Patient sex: M
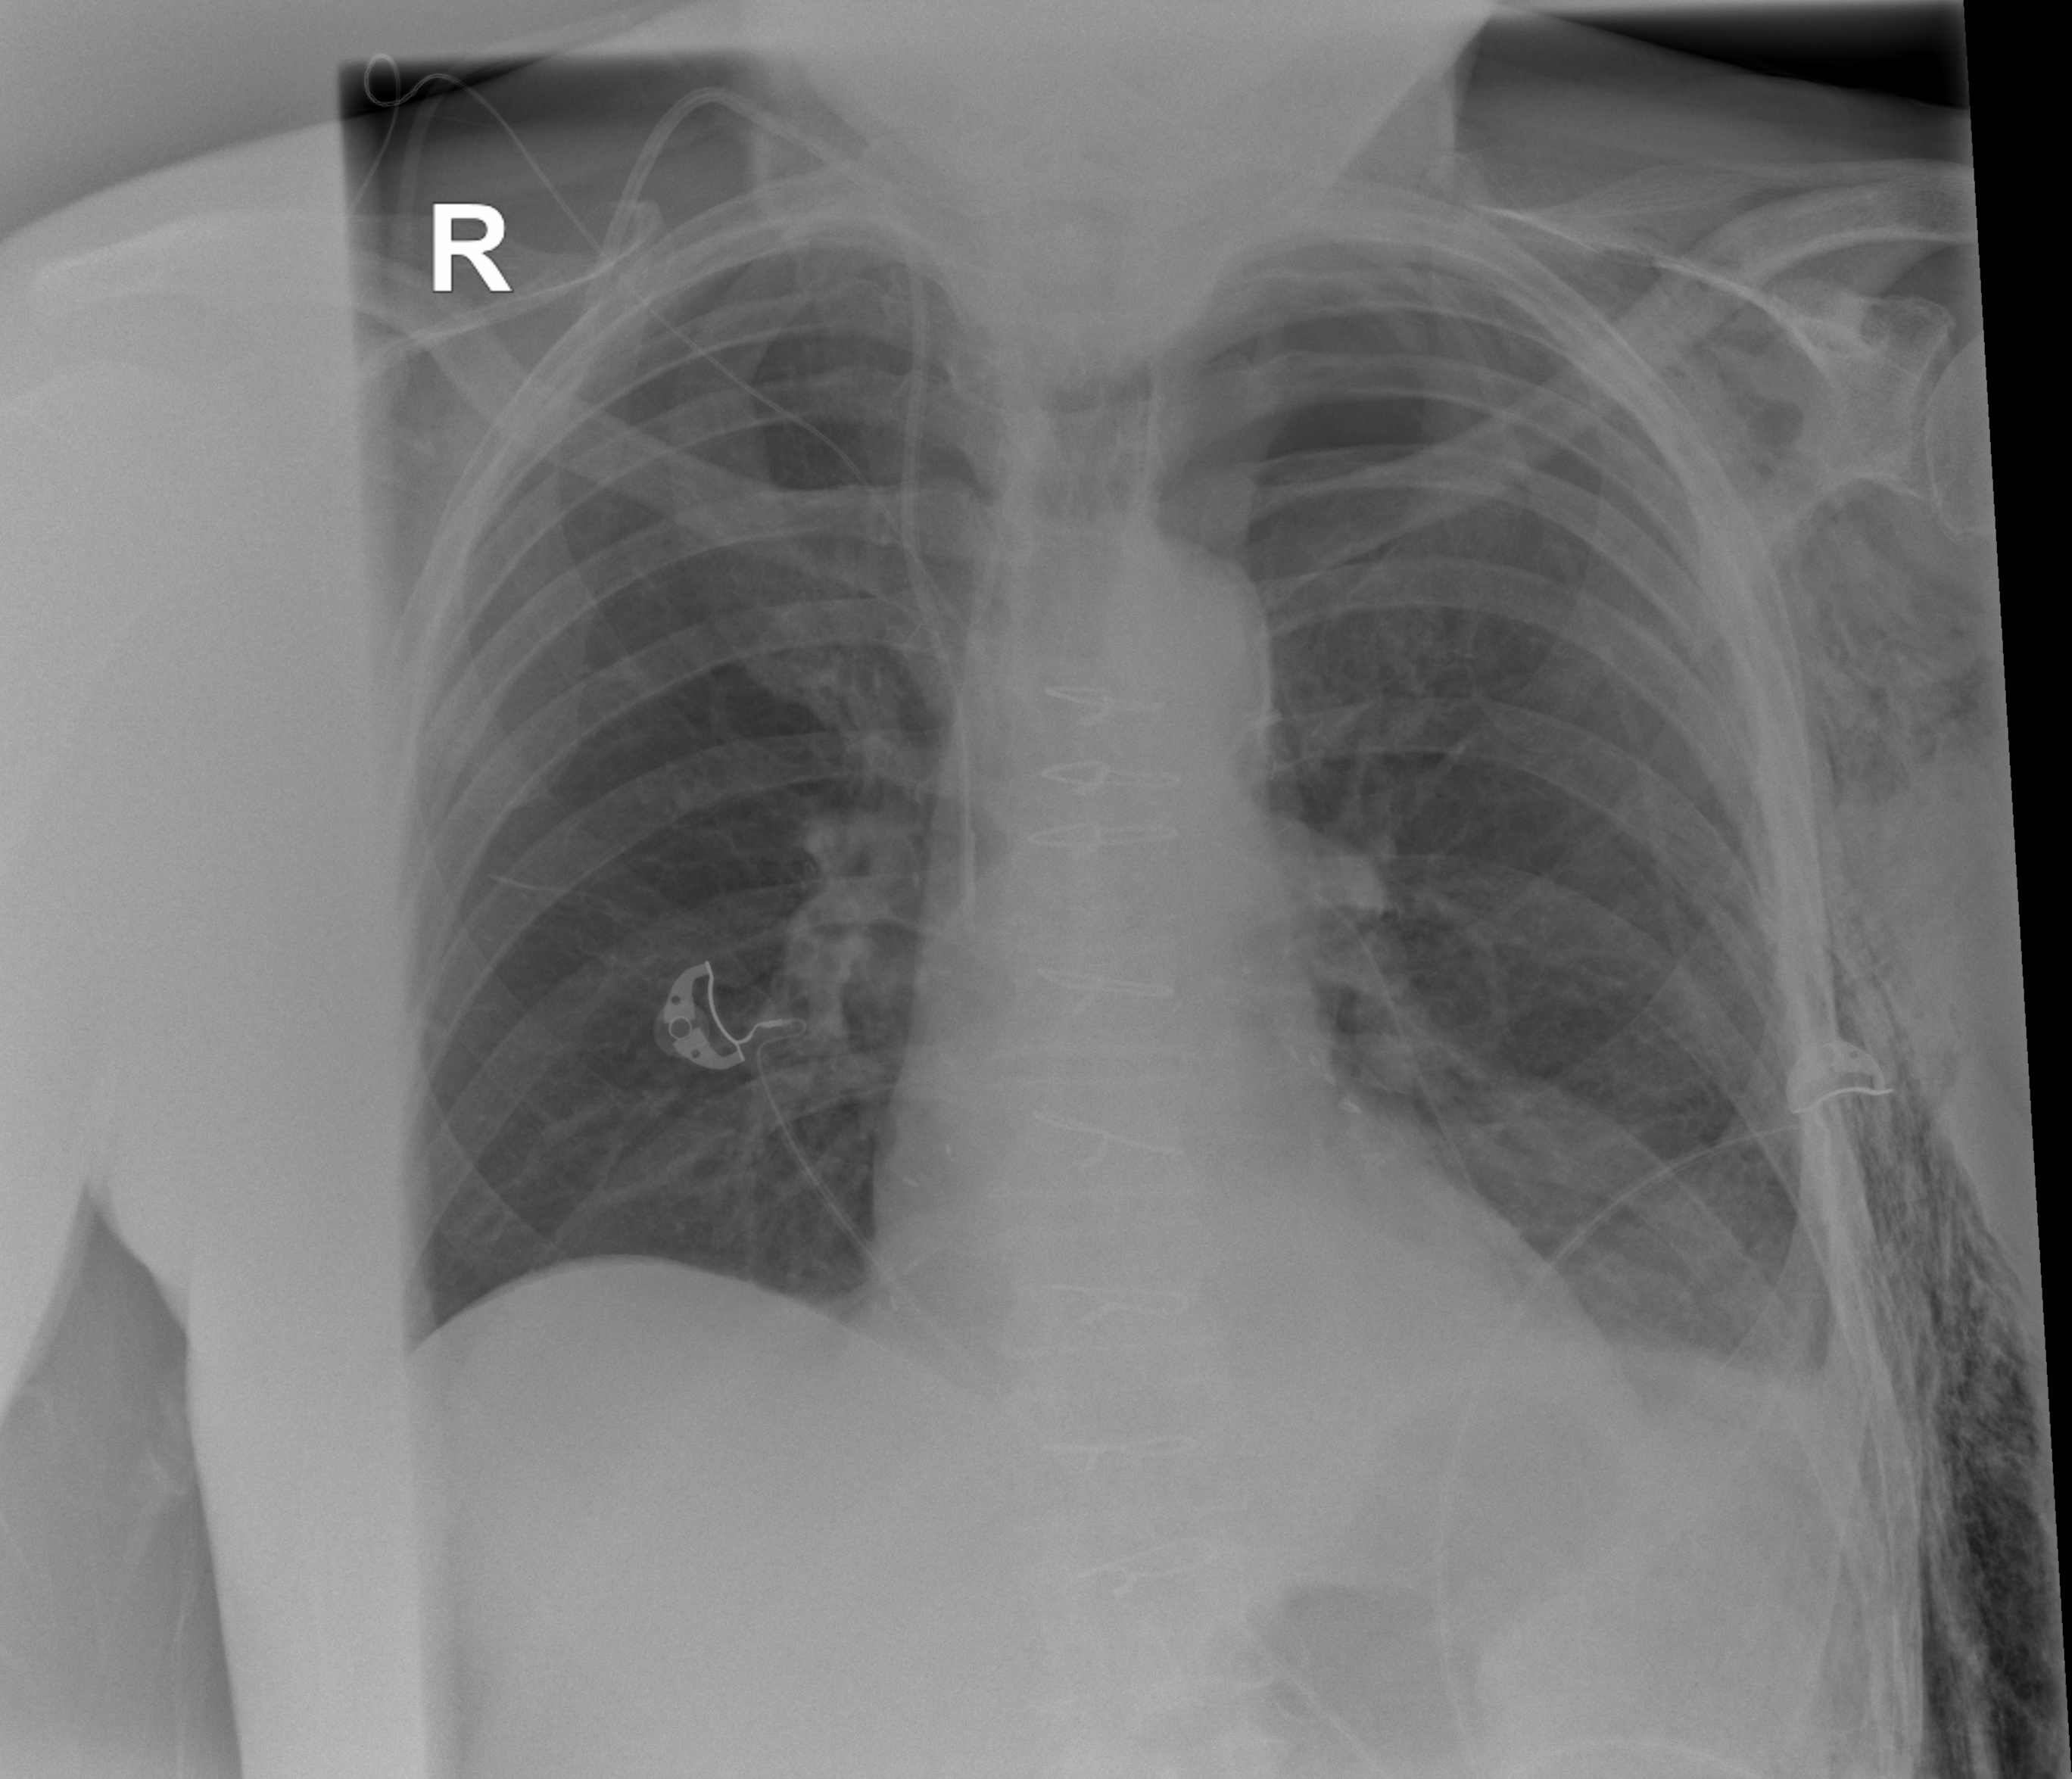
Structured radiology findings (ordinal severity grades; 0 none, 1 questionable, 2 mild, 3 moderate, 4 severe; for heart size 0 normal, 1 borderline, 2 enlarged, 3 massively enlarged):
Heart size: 0
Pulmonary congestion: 0
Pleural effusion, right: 0
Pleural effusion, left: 2
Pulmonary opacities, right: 0
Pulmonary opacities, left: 0
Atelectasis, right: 0
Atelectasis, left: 2